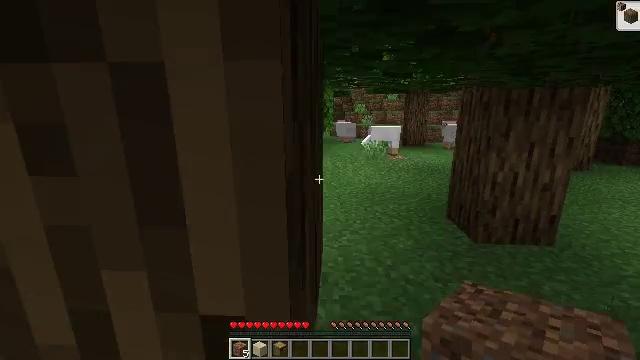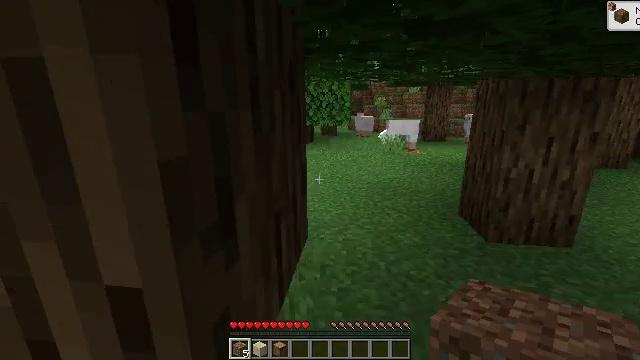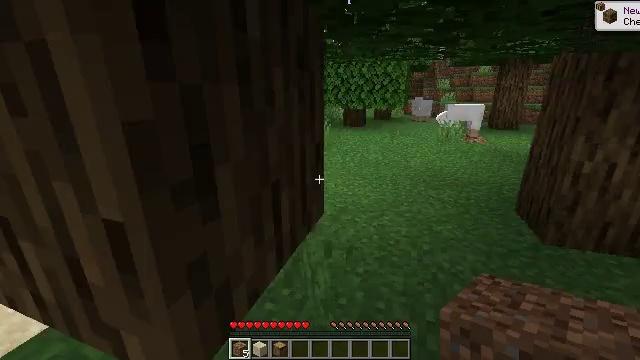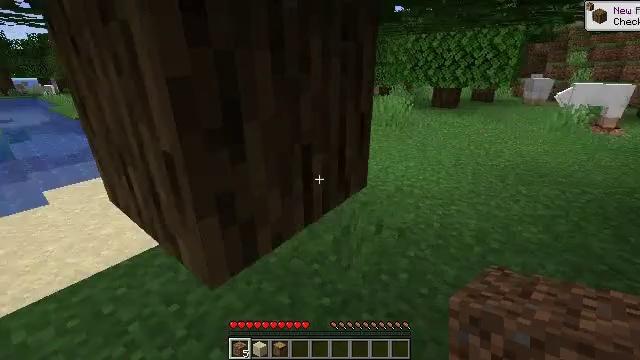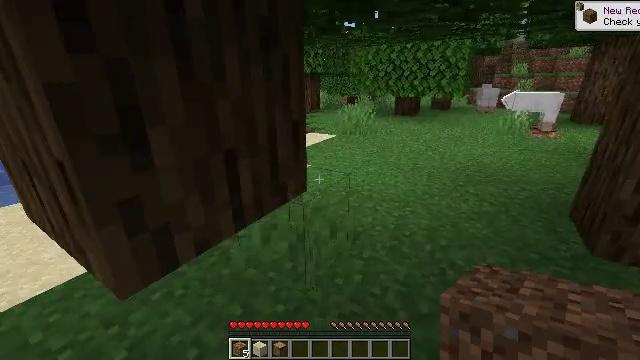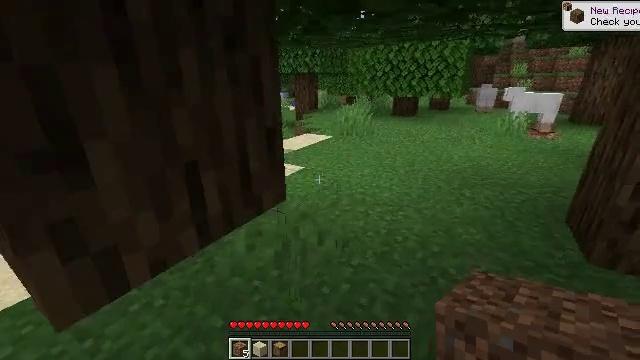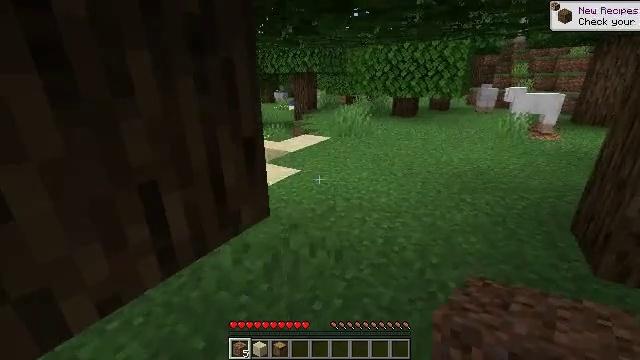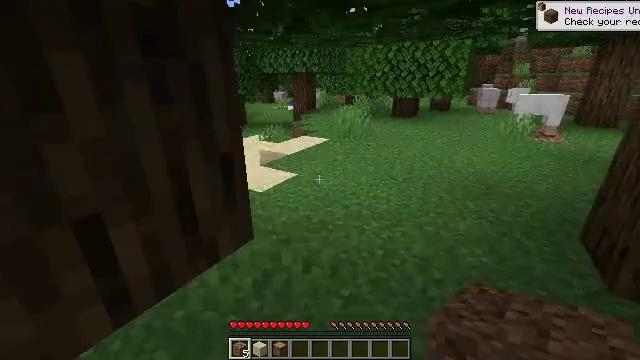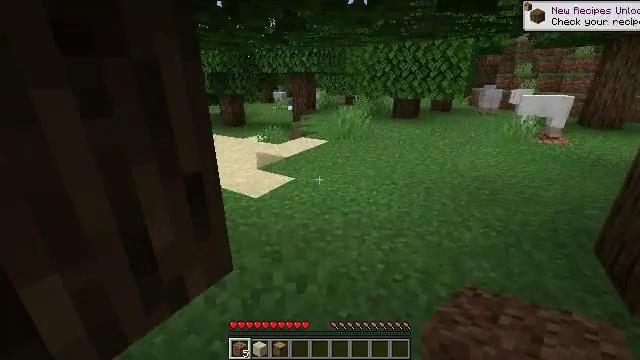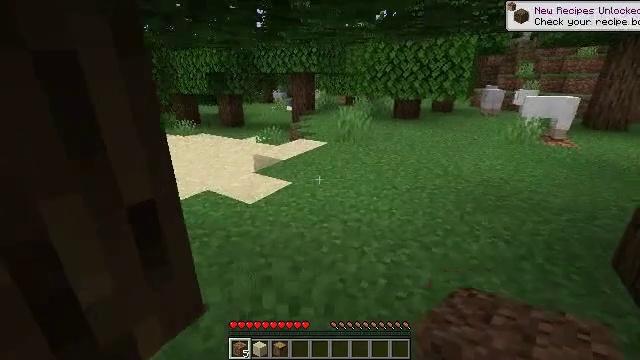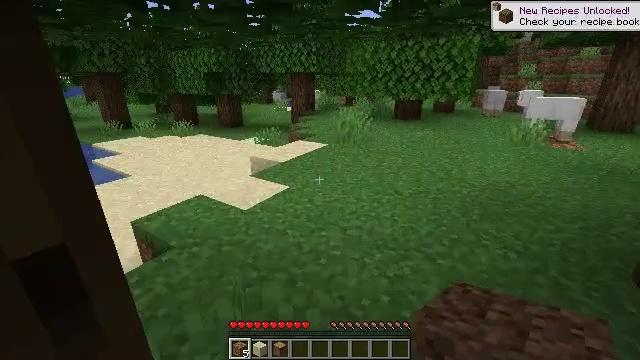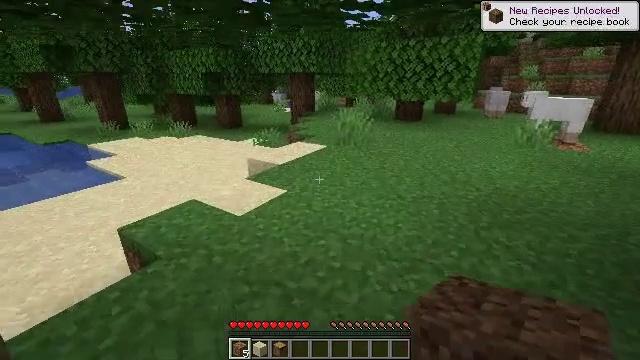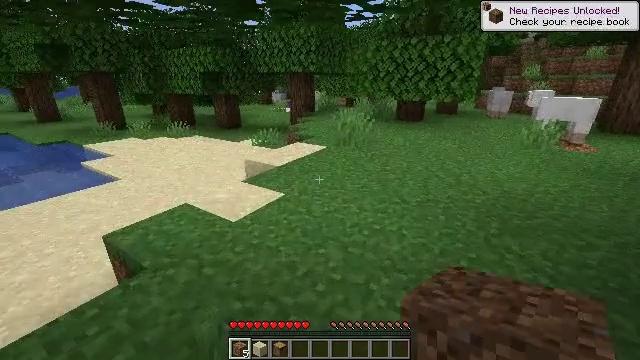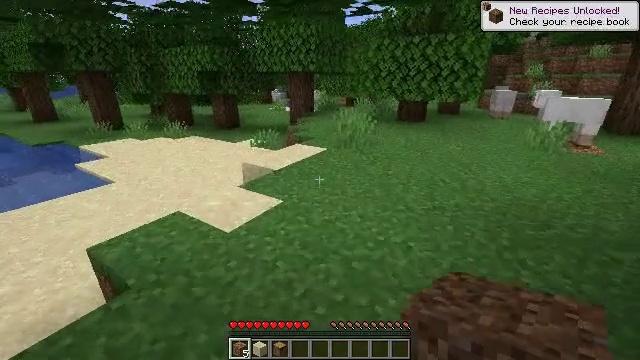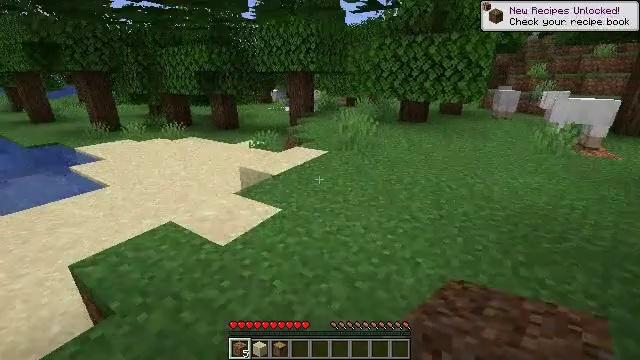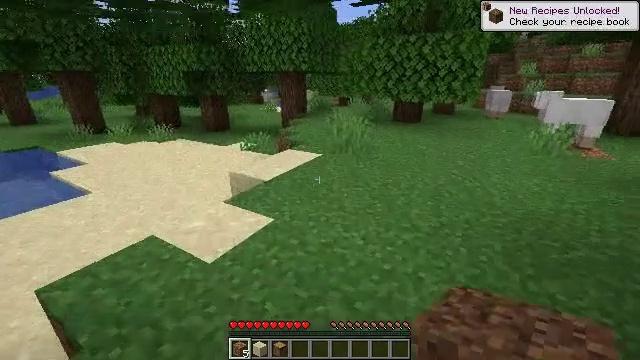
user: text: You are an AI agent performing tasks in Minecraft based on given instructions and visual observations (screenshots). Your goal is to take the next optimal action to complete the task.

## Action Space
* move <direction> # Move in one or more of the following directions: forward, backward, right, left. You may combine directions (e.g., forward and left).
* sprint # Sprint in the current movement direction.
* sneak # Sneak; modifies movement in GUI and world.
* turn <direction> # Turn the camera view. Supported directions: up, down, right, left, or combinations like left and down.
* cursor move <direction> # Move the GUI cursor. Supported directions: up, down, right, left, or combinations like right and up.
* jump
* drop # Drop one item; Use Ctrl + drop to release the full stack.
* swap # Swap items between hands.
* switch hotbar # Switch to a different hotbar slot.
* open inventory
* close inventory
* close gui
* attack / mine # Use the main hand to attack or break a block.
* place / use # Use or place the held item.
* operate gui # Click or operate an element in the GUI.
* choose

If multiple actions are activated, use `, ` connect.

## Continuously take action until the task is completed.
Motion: motion action
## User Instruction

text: Make a crafting table using wooden planks.
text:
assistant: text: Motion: move right, turn left and down
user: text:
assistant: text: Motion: move right, turn left and down
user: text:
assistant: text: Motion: move right, turn left and down
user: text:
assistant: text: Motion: move forward, turn right and up
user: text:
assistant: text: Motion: move forward
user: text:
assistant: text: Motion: move forward
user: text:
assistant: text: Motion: move forward
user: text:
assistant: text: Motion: move forward
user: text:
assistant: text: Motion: move forward
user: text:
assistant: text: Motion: move forward
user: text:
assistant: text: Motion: move forward
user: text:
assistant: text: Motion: move forward
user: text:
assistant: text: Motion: move forward
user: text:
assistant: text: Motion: move forward
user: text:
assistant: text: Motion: move forward, turn right
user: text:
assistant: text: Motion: move forward, turn right
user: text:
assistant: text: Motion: move forward, turn right and up
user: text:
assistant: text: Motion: move forward, turn right
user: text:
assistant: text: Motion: move forward, turn right
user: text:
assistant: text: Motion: move forward, turn right
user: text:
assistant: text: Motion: move forward, turn right
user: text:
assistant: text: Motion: move forward, turn right
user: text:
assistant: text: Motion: move forward
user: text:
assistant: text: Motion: move forward
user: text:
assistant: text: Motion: move forward
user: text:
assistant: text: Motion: no_op
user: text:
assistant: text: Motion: no_op
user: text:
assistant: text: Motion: no_op
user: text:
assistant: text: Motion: no_op
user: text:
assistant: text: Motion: open inventory